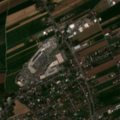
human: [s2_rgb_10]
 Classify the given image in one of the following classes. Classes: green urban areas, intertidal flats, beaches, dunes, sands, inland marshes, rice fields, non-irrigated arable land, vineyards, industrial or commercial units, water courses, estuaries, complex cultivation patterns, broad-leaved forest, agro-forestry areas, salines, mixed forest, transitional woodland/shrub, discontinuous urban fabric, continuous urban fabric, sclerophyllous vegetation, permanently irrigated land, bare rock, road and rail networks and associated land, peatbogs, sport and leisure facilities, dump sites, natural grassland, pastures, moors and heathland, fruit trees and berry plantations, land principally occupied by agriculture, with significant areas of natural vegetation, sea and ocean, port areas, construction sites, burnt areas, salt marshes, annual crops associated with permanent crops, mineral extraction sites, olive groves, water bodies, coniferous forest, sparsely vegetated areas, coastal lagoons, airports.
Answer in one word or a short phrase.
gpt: discontinuous urban fabric, non-irrigated arable land